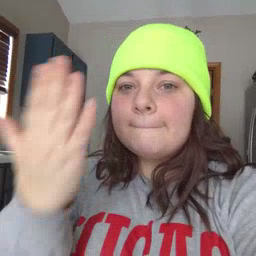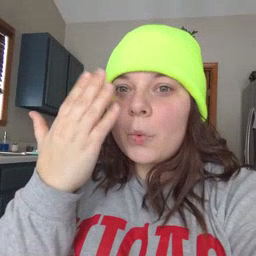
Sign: morning